Question: So I have a query that would select data metrics that has long joins and aggregates. Some of the results would return what seems to be a duplicate except for one column, and that is a transaction number. Reason for this is that a separate transaction was made for the exact same record. We can't just delete transactions for record keeping purposes. I have the query below:
'''
SELECT distinct (SELECT DATEADD(DAY,-1,DATEADD(MONTH,DATEDIFF(MONTH,0,MAX(GreatestDate)) + 1, 0))
FROM
(VALUES (max(th.TransactionEffectiveDt)),(max(bp.EffectiveDt)),(max(th.TransactionDt))) AS Value(GreatestDate)) AS BookDate
,th.Transactioncd TransactionType
,bp.PolicyNumber PolicyNumber
,cast(bp.EffectiveDt AS DATE) EffectiveDate
,max(cast(th.TransactionEffectiveDt AS DATE)) TransactionEffectiveDate
,NULL WINS_TransactionNumber
,th.TransactionNumber TransactionNumber
,cast(bp.ExpirationDt AS DATE) ExpirationDate
,replace(UPPER(ni.IndexName), ',', '') InsuredName
,replace(isnull(UPPER(ad.Addr1), '') + ' ' + isnull(UPPER(ad.Addr2), '') + ' ' + isnull(UPPER(ad.Addr3), '') + ' ' + isnull(UPPER(ad.Addr4), ''), ',', '') InsuredStreetAddress
,UPPER(ad.City) InsuredCity
,UPPER(ad.StateProvCd) InsuredState
,ad.PostalCode InsuredZipCode
,i.EntityTypeCd InsuredType
,isnull(tr.ReasonCd, '') ReasonCode
,cast(datediff(mm, th.transactioneffectivedt, bp.expirationdt) / cast(datediff(mm, bp.effectivedt, bp.expirationdt) AS DECIMAL(15, 4)) AS DECIMAL(15, 4)) ProrateFactor
,isnull(cast(th.writtenpremiumamt as int), '0') APRP
,isnull(cast(th.inforcepremiumamt as int), '0') AnnualPremium
,CONVERT(INT,REPLACE(REPLACE(REPLACE(ln.DWELLLimit, '.00', ''), '$', ''),',','')) AggreLimit
,'0' YrConstruction
,ln.PROPDed +'%' [% loss ded EQ]
,CASE
WHEN BD.bldgnumber > 0
THEN '0' END as Ind
,'0' CovA
,'0' CovB
,'0' CovC
,'0' CovD
,'0' CovE
,'0' CovF
FROM java.basicpolicy bp
INNER JOIN java.nameinfo ni ON ni.SystemId = bp.SystemId
AND ni.CMMContainer = bp.CMMContainer
INNER JOIN java.line ln ON ln.CMMContainer = bp.CMMContainer
AND bp.SystemId = ln.SystemId
INNER JOIN java.building bd ON bd.CMMContainer = bp.CMMContainer
AND bd.SystemId = bp.SystemId
INNER JOIN java.addr ad ON ad.CMMContainer = ni.CMMContainer
AND bp.SystemId = ad.SystemId
AND ad.AddrTypeCd = 'InsuredMailingAddr'
INNER JOIN java.transactionhistory th ON th.CMMContainer = bp.CMMContainer
AND th.SystemId = bp.SystemId
LEFT JOIN java.transactionreason tr ON tr.CMMContainer = bp.CMMContainer
AND TR.SystemId = bp.SystemId
AND TR.ParentId = th.ID
INNER JOIN java.insured i ON i.CMMContainer = bp.CMMContainer
AND i.SystemId = bp.SystemId
WHERE bp.CMMContainer = 'policy'
AND ni.NameTypeCd = 'INSUREDNAME'
AND (
th.TransactionCd IN (
'new business'
,'endorsement'
,'cancellation'
,'rewrite-new'
)
OR (
th.WrittenPremiumAmt IS NOT NULL
AND th.WrittenPremiumAmt <> 0
AND th.TransactionCd IN ('reinstatement')
)
)
AND bp.CarrierCd = 'ENIC'
AND bp.PolicyNumber = '84EQ000006'
GROUP BY
th.Transactioncd
,bp.PolicyNumber
,cast(bp.EffectiveDt AS DATE)
,cast(th.TransactionEffectiveDt AS DATE)
,th.TransactionNumber
,cast(bp.ExpirationDt AS DATE)
,UPPER(ni.IndexName)
,(isnull(UPPER(ad.Addr1), '') + ' ' + isnull(UPPER(ad.Addr2), '') + ' ' + isnull(UPPER(ad.Addr3), '') + ' ' + isnull(UPPER(ad.Addr4), ''))
,UPPER(ad.City)
,UPPER(ad.StateProvCd)
,ad.PostalCode
,i.EntityTypeCd
,isnull(tr.ReasonCd, '')
,cast(datediff(mm, th.transactioneffectivedt, bp.expirationdt) / cast(datediff(mm, bp.effectivedt, bp.expirationdt) AS DECIMAL(15, 4)) AS DECIMAL(15, 4))
,isnull(cast(th.writtenpremiumamt as int), '0')
,isnull(cast(th.inforcepremiumamt as int), '0')
,CONVERT(INT,REPLACE(REPLACE(REPLACE(ln.DWELLLimit, '.00', ''), '$', ''),',',''))
,ln.PROPDed +'%'
,CASE
WHEN BD.bldgnumber > 0
THEN '0' END
ORDER BY PolicyNumber
,transactionnumber
,Ind
,BOOKDATE
'''
The results set is this:

Notice transaction number column has transaction 4 and 5? Everything else is the same but the transaction number. I can't just delete a record. So for this instance, since there are duplicated records, The client would just want to see one of them. I tried using row_number() and group by function but I think due to many joins, it's throwing me off. I need a select statement that would only show one of them since this is just a part of a very large stored procedure. I am already utilizing a temp table for something else so I don't think I can use that due so various reasons.
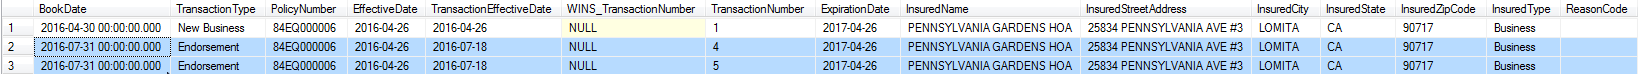
Answer: You can use 'max()' (or 'min()' - depends on you) of transaction number like this:
'''
SELECT -- DISTINCT --<-- Removed distinct
(SELECT DATEADD(DAY,-1,DATEADD(MONTH,DATEDIFF(MONTH,0,MAX(GreatestDate)) + 1, 0))
FROM
(VALUES (max(th.TransactionEffectiveDt)),(max(bp.EffectiveDt)),(max(th.TransactionDt))) AS Value(GreatestDate)) AS BookDate
,th.Transactioncd TransactionType
,bp.PolicyNumber PolicyNumber
,cast(bp.EffectiveDt AS DATE) EffectiveDate
,max(cast(th.TransactionEffectiveDt AS DATE)) TransactionEffectiveDate
,NULL WINS_TransactionNumber
,max(th.TransactionNumber) TransactionNumber --<-- Added max() here
,cast(bp.ExpirationDt AS DATE) ExpirationDate
,replace(UPPER(ni.IndexName), ',', '') InsuredName
,replace(isnull(UPPER(ad.Addr1), '') + ' ' + isnull(UPPER(ad.Addr2), '') + ' ' + isnull(UPPER(ad.Addr3), '') + ' ' + isnull(UPPER(ad.Addr4), ''), ',', '') InsuredStreetAddress
,UPPER(ad.City) InsuredCity
,UPPER(ad.StateProvCd) InsuredState
,ad.PostalCode InsuredZipCode
,i.EntityTypeCd InsuredType
,isnull(tr.ReasonCd, '') ReasonCode
,cast(datediff(mm, th.transactioneffectivedt, bp.expirationdt) / cast(datediff(mm, bp.effectivedt, bp.expirationdt) AS DECIMAL(15, 4)) AS DECIMAL(15, 4)) ProrateFactor
,isnull(cast(th.writtenpremiumamt as int), '0') APRP
,isnull(cast(th.inforcepremiumamt as int), '0') AnnualPremium
,CONVERT(INT,REPLACE(REPLACE(REPLACE(ln.DWELLLimit, '.00', ''), '$', ''),',','')) AggreLimit
,'0' YrConstruction
,ln.PROPDed +'%' [% loss ded EQ]
,CASE
WHEN BD.bldgnumber > 0
THEN '0' END as Ind
,'0' CovA
,'0' CovB
,'0' CovC
,'0' CovD
,'0' CovE
,'0' CovF
FROM java.basicpolicy bp
INNER JOIN java.nameinfo ni ON ni.SystemId = bp.SystemId
AND ni.CMMContainer = bp.CMMContainer
INNER JOIN java.line ln ON ln.CMMContainer = bp.CMMContainer
AND bp.SystemId = ln.SystemId
INNER JOIN java.building bd ON bd.CMMContainer = bp.CMMContainer
AND bd.SystemId = bp.SystemId
INNER JOIN java.addr ad ON ad.CMMContainer = ni.CMMContainer
AND bp.SystemId = ad.SystemId
AND ad.AddrTypeCd = 'InsuredMailingAddr'
INNER JOIN java.transactionhistory th ON th.CMMContainer = bp.CMMContainer
AND th.SystemId = bp.SystemId
LEFT JOIN java.transactionreason tr ON tr.CMMContainer = bp.CMMContainer
AND TR.SystemId = bp.SystemId
AND TR.ParentId = th.ID
INNER JOIN java.insured i ON i.CMMContainer = bp.CMMContainer
AND i.SystemId = bp.SystemId
WHERE bp.CMMContainer = 'policy'
AND ni.NameTypeCd = 'INSUREDNAME'
AND (
th.TransactionCd IN (
'new business'
,'endorsement'
,'cancellation'
,'rewrite-new'
)
OR (
th.WrittenPremiumAmt IS NOT NULL
AND th.WrittenPremiumAmt <> 0
AND th.TransactionCd IN ('reinstatement')
)
)
AND bp.CarrierCd = 'ENIC'
AND bp.PolicyNumber = '84EQ000006'
GROUP BY
th.Transactioncd
,bp.PolicyNumber
,cast(bp.EffectiveDt AS DATE)
,cast(th.TransactionEffectiveDt AS DATE)
--,th.TransactionNumber --<-- Removed this
,cast(bp.ExpirationDt AS DATE)
,UPPER(ni.IndexName)
,(isnull(UPPER(ad.Addr1), '') + ' ' + isnull(UPPER(ad.Addr2), '') + ' ' + isnull(UPPER(ad.Addr3), '') + ' ' + isnull(UPPER(ad.Addr4), ''))
,UPPER(ad.City)
,UPPER(ad.StateProvCd)
,ad.PostalCode
,i.EntityTypeCd
,isnull(tr.ReasonCd, '')
,cast(datediff(mm, th.transactioneffectivedt, bp.expirationdt) / cast(datediff(mm, bp.effectivedt, bp.expirationdt) AS DECIMAL(15, 4)) AS DECIMAL(15, 4))
,isnull(cast(th.writtenpremiumamt as int), '0')
,isnull(cast(th.inforcepremiumamt as int), '0')
,CONVERT(INT,REPLACE(REPLACE(REPLACE(ln.DWELLLimit, '.00', ''), '$', ''),',',''))
,ln.PROPDed +'%'
,CASE
WHEN BD.bldgnumber > 0
THEN '0' END
ORDER BY PolicyNumber
,transactionnumber
,Ind
,BOOKDATE
'''